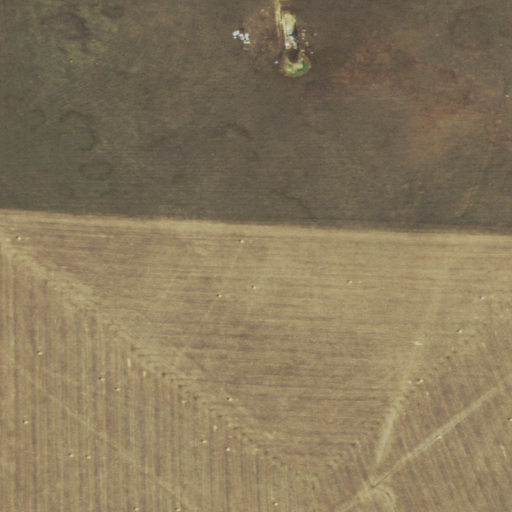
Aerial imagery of valley in Wyoming named School Section Draw containing grassland and shrub